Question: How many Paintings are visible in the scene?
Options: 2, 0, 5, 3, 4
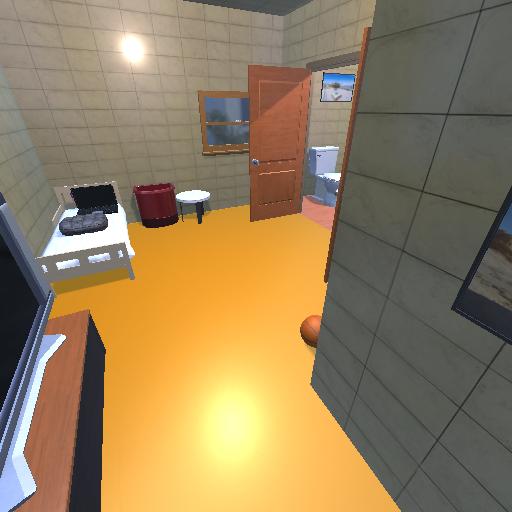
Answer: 2